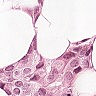
Metastatic tissue present: yes